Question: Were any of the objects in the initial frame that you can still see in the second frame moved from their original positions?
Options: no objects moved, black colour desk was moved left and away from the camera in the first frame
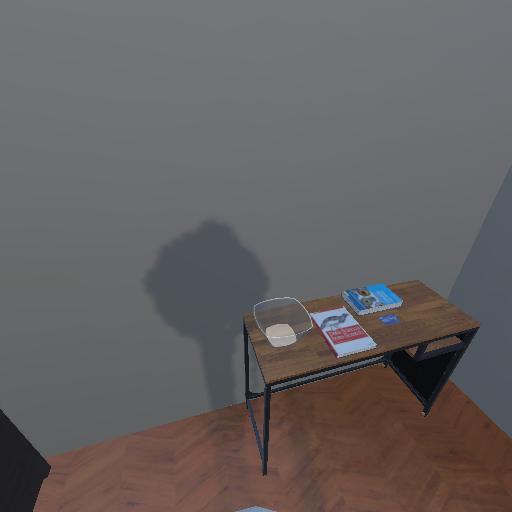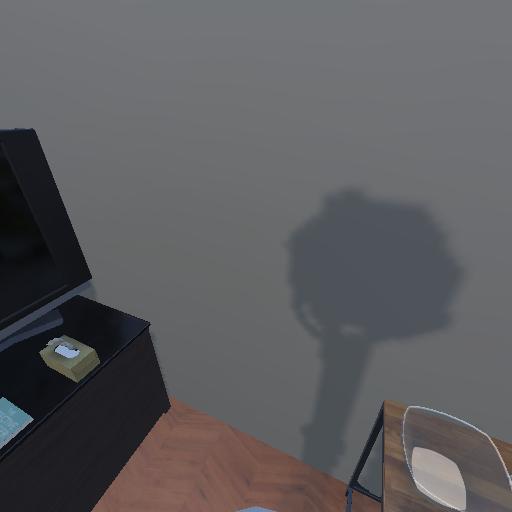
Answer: no objects moved